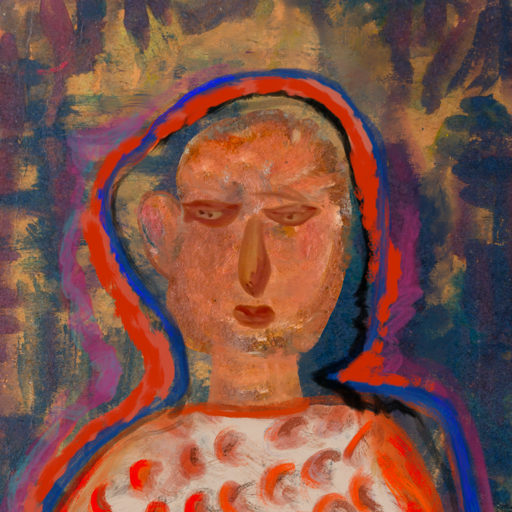
Background: InTheSun, Head And Neck Front: Boggyland, Face Front: Pious_Lady, Bust: Rupkatha, Hair Front: Experience, Head Accessory: Blank, Second Necklace: Blank, Necklace: Blank, Baby: Blank